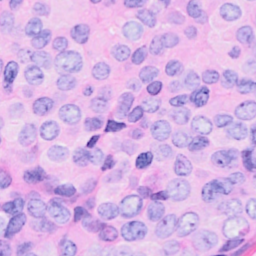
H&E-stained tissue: Breast